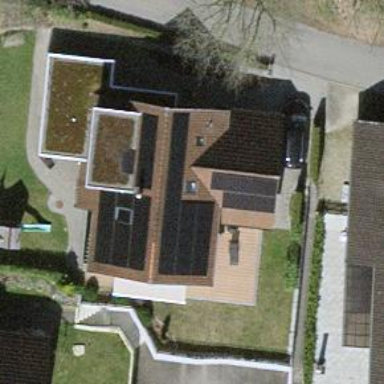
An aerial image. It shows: Solar power generator with photovoltaic panels.